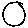
Label: circle